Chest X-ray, PA view. Patient: 20 years old, sex F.
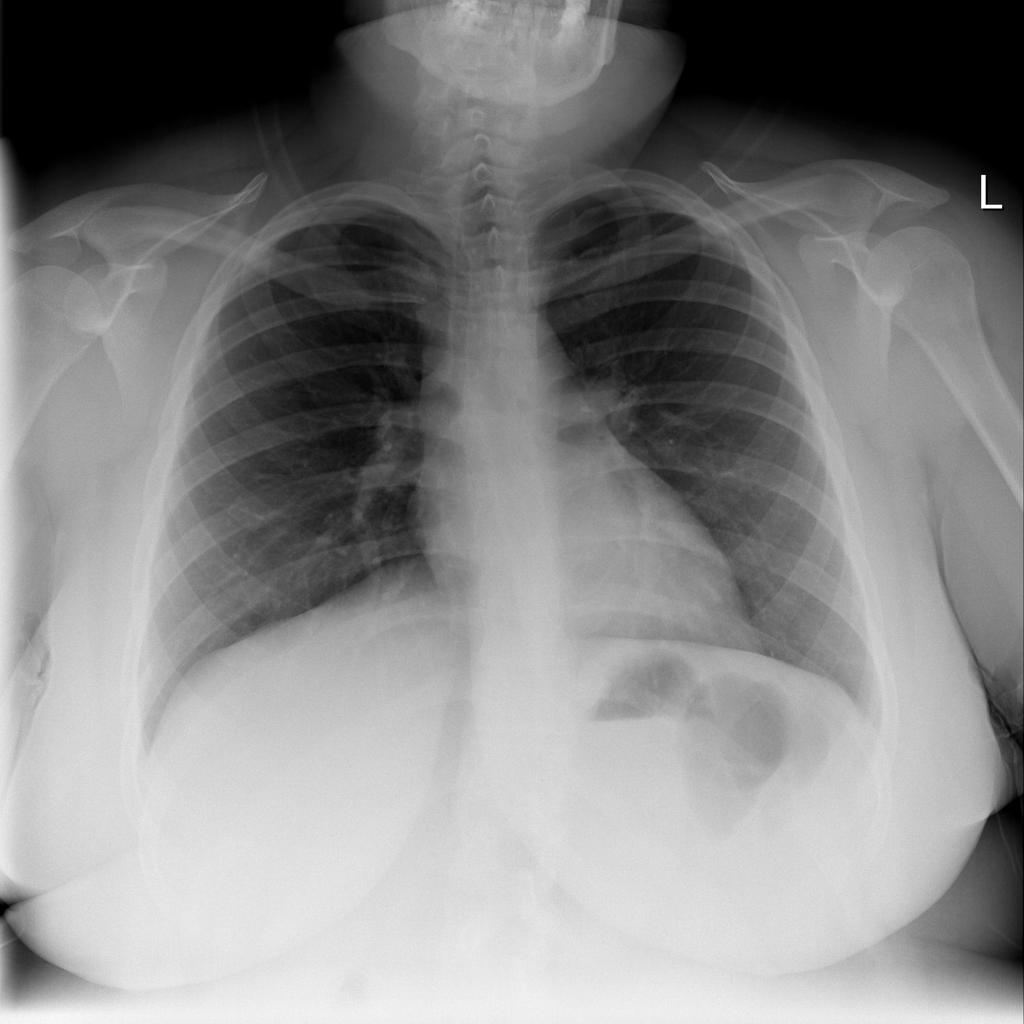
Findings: No Finding